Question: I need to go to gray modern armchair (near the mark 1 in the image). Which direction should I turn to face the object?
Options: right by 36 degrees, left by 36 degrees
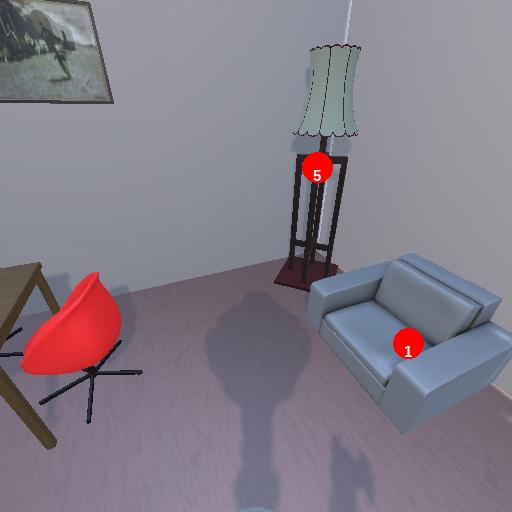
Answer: right by 36 degrees